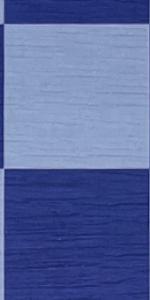
Label: Empty